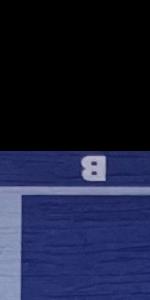
Label: Empty